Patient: sex F, age 71
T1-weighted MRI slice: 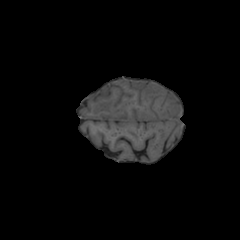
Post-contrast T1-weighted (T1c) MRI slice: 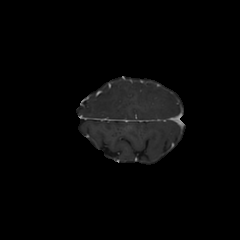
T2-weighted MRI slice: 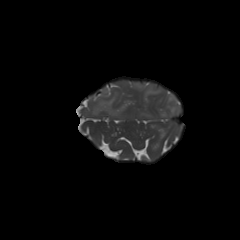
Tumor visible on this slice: yes
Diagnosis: Glioblastoma, IDH-wildtype
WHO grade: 4